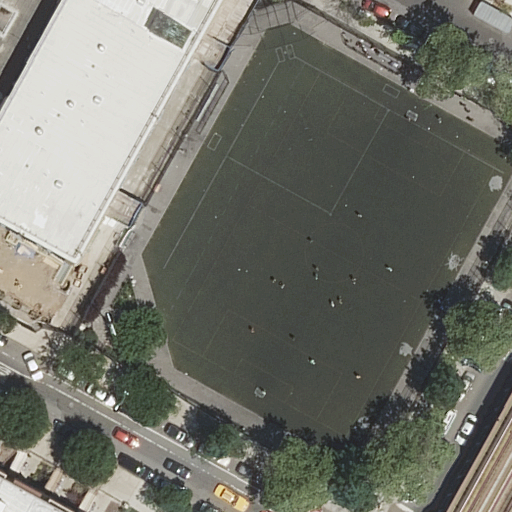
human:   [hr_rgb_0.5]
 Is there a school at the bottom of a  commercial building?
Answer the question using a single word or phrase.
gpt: no

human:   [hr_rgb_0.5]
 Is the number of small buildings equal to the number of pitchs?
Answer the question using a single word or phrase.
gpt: no

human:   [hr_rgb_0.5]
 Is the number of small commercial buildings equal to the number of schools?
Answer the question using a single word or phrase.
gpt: no

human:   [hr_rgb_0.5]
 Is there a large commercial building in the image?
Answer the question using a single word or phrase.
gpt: no

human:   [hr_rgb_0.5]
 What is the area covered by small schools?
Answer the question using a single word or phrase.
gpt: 0m2

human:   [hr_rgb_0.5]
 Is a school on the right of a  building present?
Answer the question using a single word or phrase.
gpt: no

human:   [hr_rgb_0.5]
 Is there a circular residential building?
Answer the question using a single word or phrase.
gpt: no

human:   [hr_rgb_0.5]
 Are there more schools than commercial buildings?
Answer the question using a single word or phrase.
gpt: yes

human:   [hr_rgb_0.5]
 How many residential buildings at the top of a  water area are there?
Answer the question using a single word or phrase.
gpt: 0

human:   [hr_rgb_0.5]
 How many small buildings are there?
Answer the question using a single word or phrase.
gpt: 3

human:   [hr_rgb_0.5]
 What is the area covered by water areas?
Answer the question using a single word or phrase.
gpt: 0m2

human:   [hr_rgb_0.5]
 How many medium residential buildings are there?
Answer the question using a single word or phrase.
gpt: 0

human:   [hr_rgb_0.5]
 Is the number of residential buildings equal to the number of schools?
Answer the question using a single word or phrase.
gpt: no

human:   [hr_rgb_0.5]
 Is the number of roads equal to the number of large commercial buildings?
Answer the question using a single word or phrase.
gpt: no

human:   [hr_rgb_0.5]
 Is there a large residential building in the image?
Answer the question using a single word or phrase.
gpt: yes

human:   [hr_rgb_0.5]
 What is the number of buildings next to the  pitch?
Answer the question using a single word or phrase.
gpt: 4

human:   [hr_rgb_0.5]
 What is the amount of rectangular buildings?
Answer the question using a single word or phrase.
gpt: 4

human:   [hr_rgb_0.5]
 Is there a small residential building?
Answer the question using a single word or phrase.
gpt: yes

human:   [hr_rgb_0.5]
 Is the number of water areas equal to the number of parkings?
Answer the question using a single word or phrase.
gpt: no

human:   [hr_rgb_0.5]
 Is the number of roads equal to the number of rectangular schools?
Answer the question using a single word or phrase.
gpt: no

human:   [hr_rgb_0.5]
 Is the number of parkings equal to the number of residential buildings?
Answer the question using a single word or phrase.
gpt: no

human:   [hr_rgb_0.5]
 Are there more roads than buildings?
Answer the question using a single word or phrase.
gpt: no

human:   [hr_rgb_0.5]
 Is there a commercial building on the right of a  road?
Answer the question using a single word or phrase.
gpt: no

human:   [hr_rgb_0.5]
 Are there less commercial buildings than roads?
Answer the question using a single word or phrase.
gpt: yes

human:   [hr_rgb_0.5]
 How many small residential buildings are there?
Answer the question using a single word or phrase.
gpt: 3

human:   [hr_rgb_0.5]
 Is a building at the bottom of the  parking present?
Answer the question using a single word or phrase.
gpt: no

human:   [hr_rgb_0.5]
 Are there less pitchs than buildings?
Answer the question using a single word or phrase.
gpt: yes

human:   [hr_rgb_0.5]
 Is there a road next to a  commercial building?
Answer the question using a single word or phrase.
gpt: no

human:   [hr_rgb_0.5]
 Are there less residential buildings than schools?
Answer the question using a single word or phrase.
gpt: no

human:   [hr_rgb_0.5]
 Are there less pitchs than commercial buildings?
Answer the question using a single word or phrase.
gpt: no

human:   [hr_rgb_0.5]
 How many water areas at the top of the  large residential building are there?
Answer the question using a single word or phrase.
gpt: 0

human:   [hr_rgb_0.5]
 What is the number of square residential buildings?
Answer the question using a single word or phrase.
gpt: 0

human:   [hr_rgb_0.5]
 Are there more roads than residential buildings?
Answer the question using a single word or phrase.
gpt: no

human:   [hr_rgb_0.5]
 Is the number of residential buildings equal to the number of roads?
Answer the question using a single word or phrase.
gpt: no

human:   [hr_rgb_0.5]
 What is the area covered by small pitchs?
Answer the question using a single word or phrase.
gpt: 3m2

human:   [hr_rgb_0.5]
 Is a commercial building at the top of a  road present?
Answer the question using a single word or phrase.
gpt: no

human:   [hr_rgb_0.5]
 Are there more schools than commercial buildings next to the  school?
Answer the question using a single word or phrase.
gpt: yes